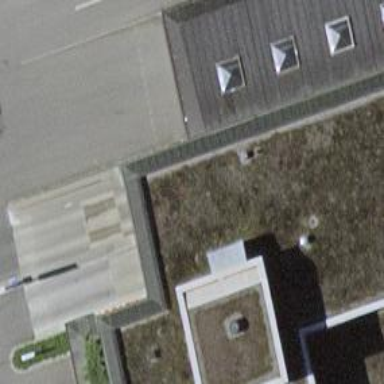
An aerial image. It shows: Parking entrance.